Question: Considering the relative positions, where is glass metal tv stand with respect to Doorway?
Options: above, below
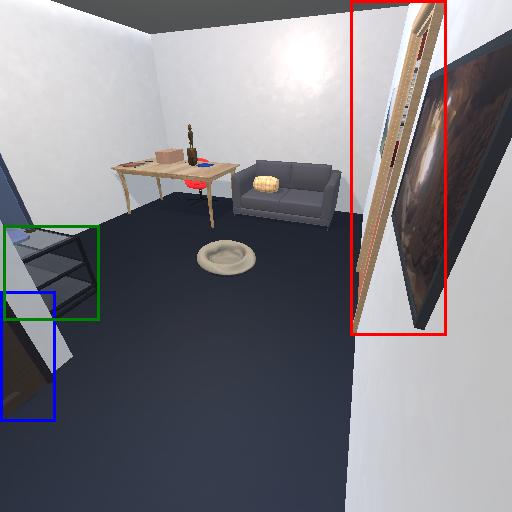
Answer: above